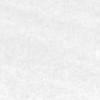
Label: no_change